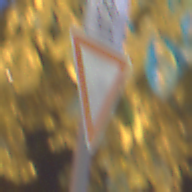
Verkehrszeichen: VorfahrtGewaehren
Zusatzzeichen oben: RichtungsangabeDurchPfeile9
Umgebung: Outdoor, Urban
Tageszeit: Night
Wetter: PartlyCloudy
Licht: Artificial
Jahreszeit: NotSpecified
Kontrast: HighContrast